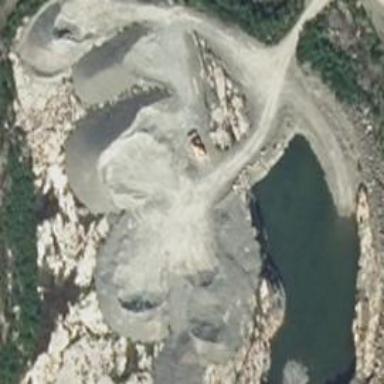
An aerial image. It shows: Quarry area.